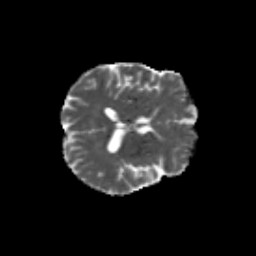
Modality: MD
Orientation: axial
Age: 57
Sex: male
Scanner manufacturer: siemens
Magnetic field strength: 3 T
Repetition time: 4.71 s
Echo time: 0.0906 s